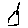
Label: triangle